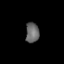
Tissue: lung
Cell type: Others
Senescence score: 0.6723
Nuclear area (px): 268
Mean DAPI intensity: 101.963